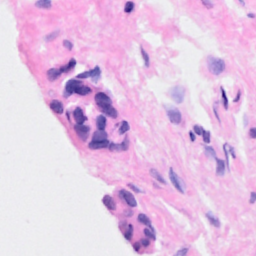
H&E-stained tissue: Breast